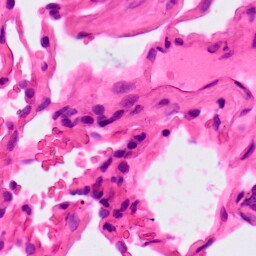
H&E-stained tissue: Lung